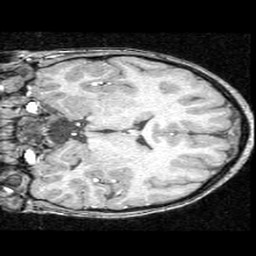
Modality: T1w
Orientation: coronal
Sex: male
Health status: ill
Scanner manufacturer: ge
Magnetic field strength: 1.5 T
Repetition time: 21 s
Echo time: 0.008 s